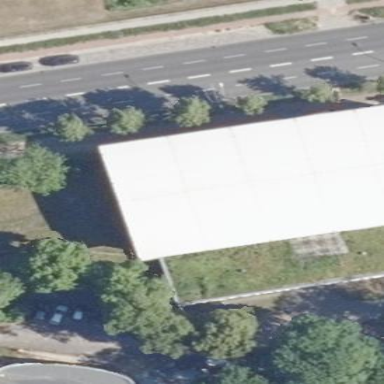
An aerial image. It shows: Sports hall building designated for leisure land.